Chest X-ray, AP view. Patient: 77 years old, sex M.
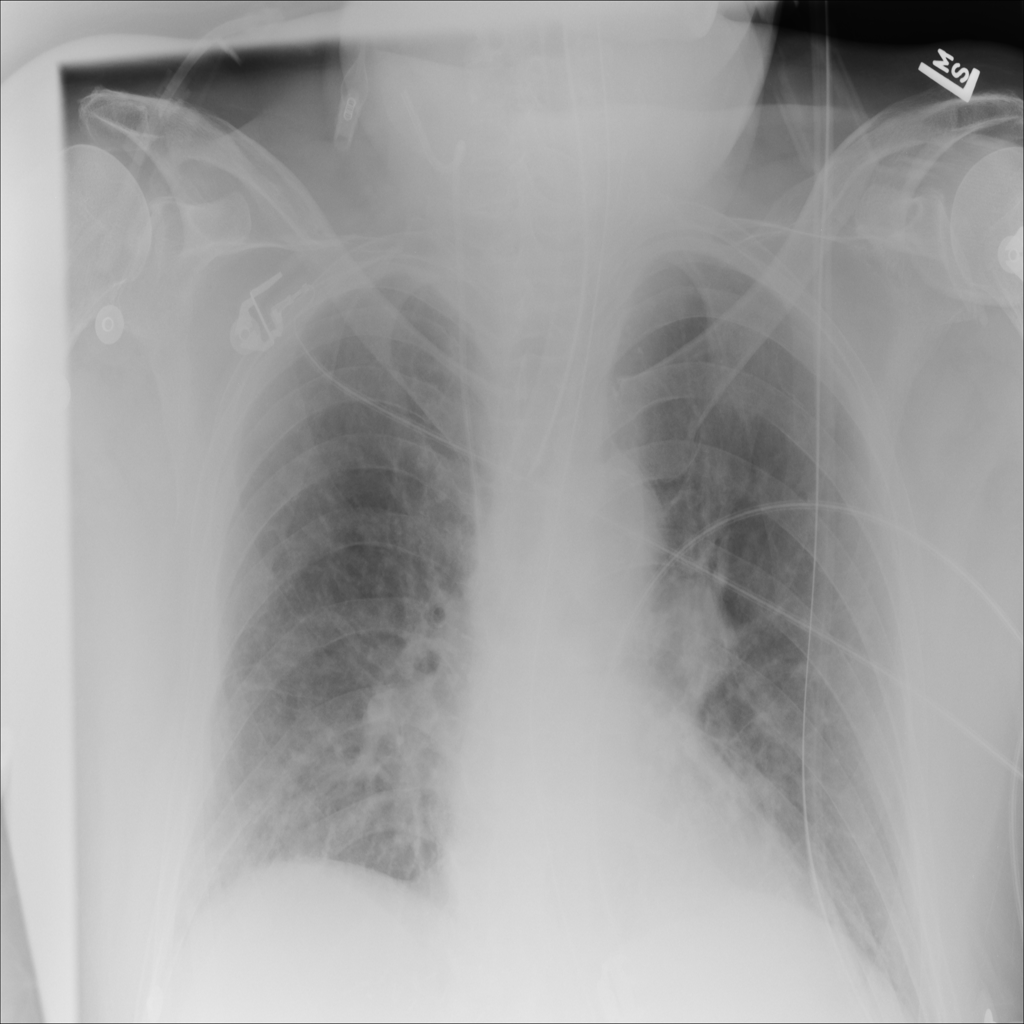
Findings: No Finding